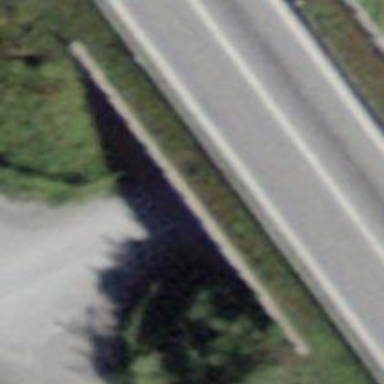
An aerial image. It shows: Unclassified road with asphalt surface passing through tunnel with grade 1 track type.